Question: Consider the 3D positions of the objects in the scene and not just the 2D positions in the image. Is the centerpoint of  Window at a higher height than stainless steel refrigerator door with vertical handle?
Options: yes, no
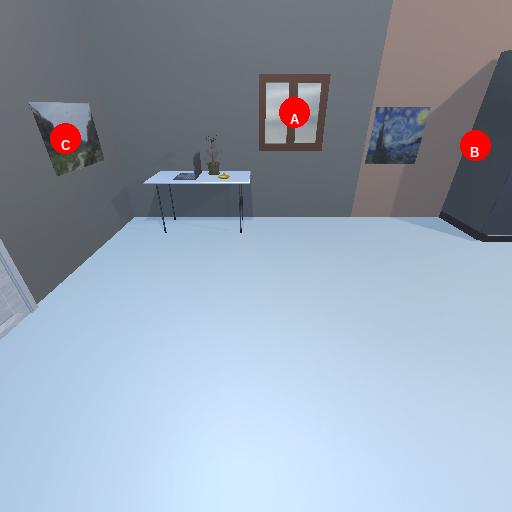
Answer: yes